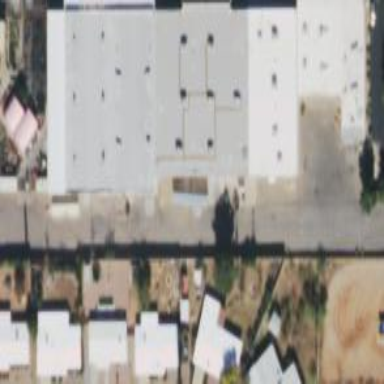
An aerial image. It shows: Hardware shop located in building.